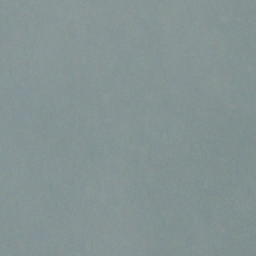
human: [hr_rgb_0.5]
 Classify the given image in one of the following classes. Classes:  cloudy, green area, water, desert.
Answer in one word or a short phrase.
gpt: cloudy